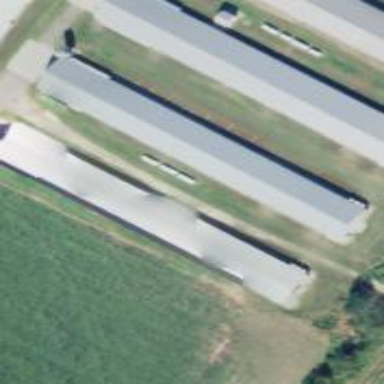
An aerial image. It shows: Farm auxiliary building.